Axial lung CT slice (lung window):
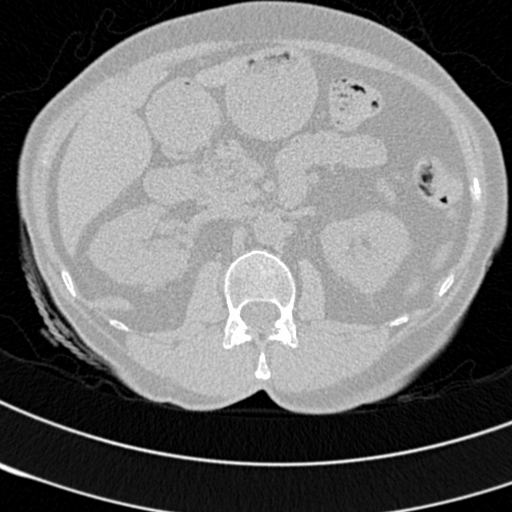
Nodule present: no